Aerial crown-view tile of a tropical tree (Barro Colorado Island, Panama), acquired 20250217:
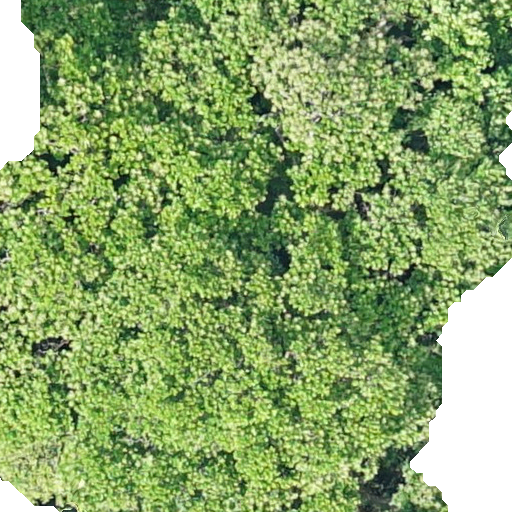
Species: Anacardium excelsum
GBIF accepted scientific name: Anacardium excelsum
Crown area: 609.279 m²